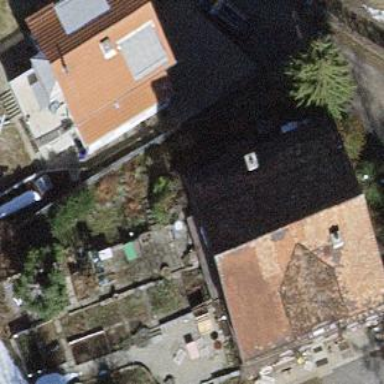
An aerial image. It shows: Residential building.